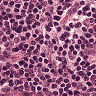
Metastatic tissue present: no